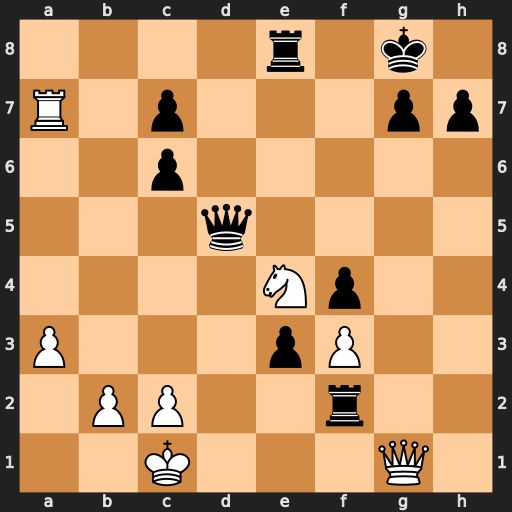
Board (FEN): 4r1k1/R1p3pp/2p5/3q4/4Np2/P3pP2/1PP2r2/2K3Q1
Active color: w
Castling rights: -
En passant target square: -
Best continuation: Nf6+ Kf8 Nxd5